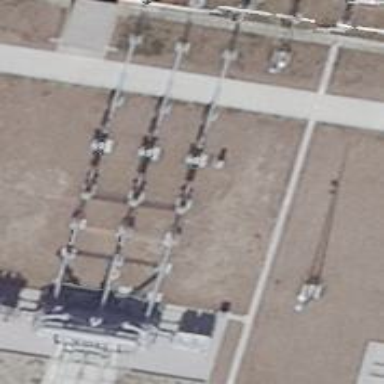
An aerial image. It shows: Power line with three cables in bay configuration.